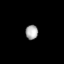
Tissue: lung
Cell type: Endothelial cells
Senescence score: 0.6787
Nuclear area (px): 179
Mean DAPI intensity: 165.983